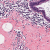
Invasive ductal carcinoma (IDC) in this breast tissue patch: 0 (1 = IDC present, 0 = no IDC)